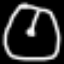
Label: clock